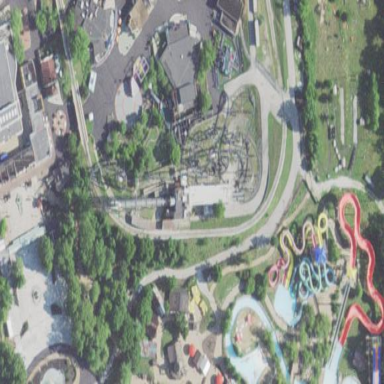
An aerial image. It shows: Thrilling roller coaster attraction.